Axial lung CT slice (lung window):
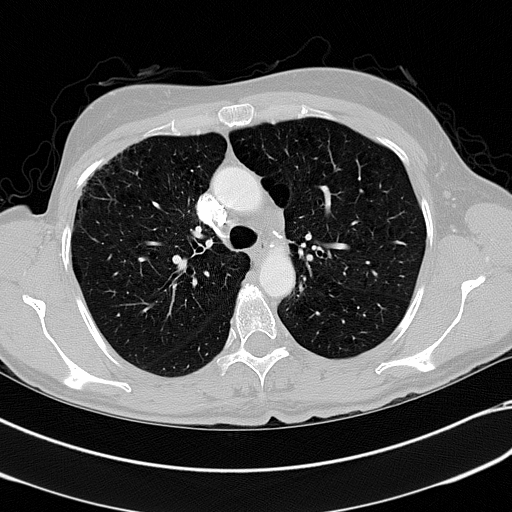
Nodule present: no